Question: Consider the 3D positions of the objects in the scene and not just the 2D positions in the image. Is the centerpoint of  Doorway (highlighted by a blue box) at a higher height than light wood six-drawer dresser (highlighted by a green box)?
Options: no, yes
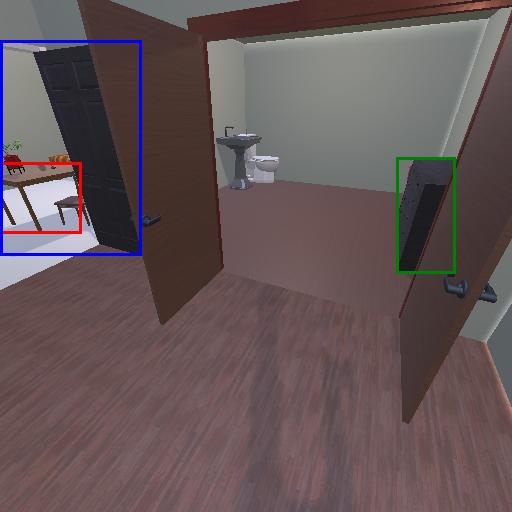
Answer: no